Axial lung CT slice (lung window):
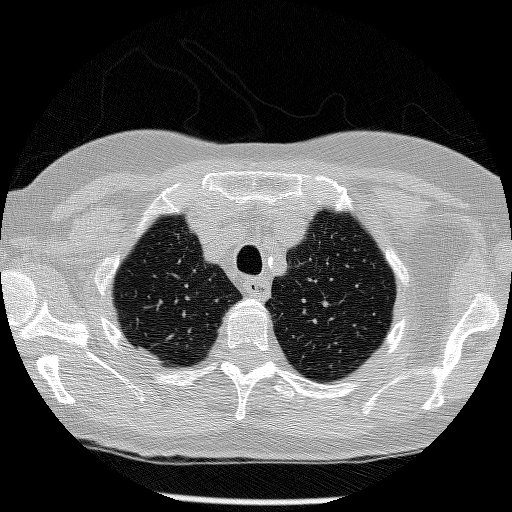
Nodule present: no